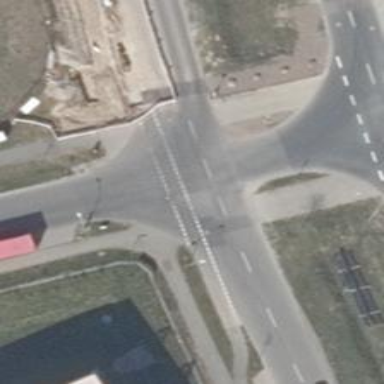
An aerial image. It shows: Road with "give way" sign.